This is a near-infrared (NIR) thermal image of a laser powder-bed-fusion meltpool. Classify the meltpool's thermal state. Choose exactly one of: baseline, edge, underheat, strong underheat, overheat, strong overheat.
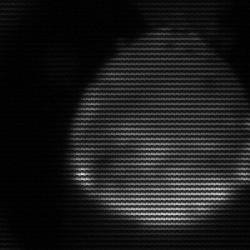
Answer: edge